Question: I am working on a calendar style backbone app, but am fairly new to it. I have been wokring on this for over 12 hrs now and still haven't been able to get my templates to populate with the JSON data.
Here is some code I've written today:
'''
var CalendarDay = Backbone.Model.extend({
defaults: function () {
return {
title: "No days for this event",
done: false
};
},
initialize: function () {}
});
var calendarItem = new CalendarDay({
urlRoot: URL
});
'''
'''
var Calendar = Backbone.Collection.extend({
model: CalendarDay,
url: URL
});
'''
'''
var CalendarView = Backbone.View.extend({
template: _.template($('#days').html()),
initialize: function () {
this.collection = new Calendar();
this.collection.fetch();
this.collection.bind("reset", this.render, this);
this.loadTimes();
},
render: function () {
var JSON = this.collection.toJSON();
this.$el.html(this.template(JSON));
console.log(JSON);
},
listDays: function () {
}
});
var calendarView = new CalendarView({
model: calendarItem
});
'''
and here is the JSON I am gett from the server:
'''
0: Object
activity_logs: Array[0]
attendee_code: "BBNVKBGT"
attendee_fee: "0"
cego_fee: "0"
certificate_fee: "0"
created_at: "2013-02-13 11:29:03"
days: Array[1]
description: "A wonderful serenity has taken possession of my entire soul, like these sweet mornings of spring which I enjoy with my whole heart. I am alone, and feel the charm of existence in this spot, which was created for the bliss of souls like mine."
disciplines: Array[3]
done: false
fee_transaction_id: "0"
id: "102"
marketing_materials: Array[0]
messages: Array[0]
name: "My very first event"
organization_id: "1"
start_at: "2013-02-28 00:00:00"
state_id: "38"
states: Array[2]
title: "No days for this event"
updated_at: "2013-02-13 11:29:04"
venue_id: "55"
'''
(from console.log)
attached is a better view of my console log with JSON.

UPDATE: here is my stringified JSON:
'''
[{"title":"No days for this event","done":false,"id":"102","organization_id":"1","state_id":"38","venue_id":"55","name":"My very first event","description":"A wonderful serenity has taken possession of my entire soul, like these sweet mornings of spring which I enjoy with my whole heart. I am alone, and feel the charm of existence in this spot, which was created for the bliss of souls like mine.","start_at":"2013-02-28 00:00:00","attendee_code":"BBNVKBGT","cego_fee":"0","fee_transaction_id":"0","attendee_fee":"0","certificate_fee":"0","created_at":"2013-02-13 11:29:03","updated_at":"2013-02-13 11:29:04","activity_logs":[],"disciplines":[{"id":"1","label":"Psychologist","desc_text":null,"created":"<PHONE>","valid":"1","ordering":"-1","assocs":"APA","completion_only":"0","abbr":"psy","created_at":"2006-07-12 10:32:11","updated_at":"0000-00-00 00:00:00","pivot":{"id":"5","created_at":"2013-02-13 11:29:16","updated_at":"2013-02-13 11:29:16","conference_id":"102","discipline_id":"1"}},{"id":"8","label":"Alcohol/Drug Counselor","desc_text":null,"created":"<PHONE>","valid":"1","ordering":"3","assocs":"NAADAC","completion_only":"0","abbr":"acn","created_at":"2006-07-16 11:20:04","updated_at":"0000-00-00 00:00:00","pivot":{"id":"6","created_at":"2013-02-13 11:29:16","updated_at":"2013-02-13 11:29:16","conference_id":"102","discipline_id":"8"}},{"id":"13","label":"Massage Therapist","desc_text":null,"created":"0","valid":"1","ordering":"6","assocs":null,"completion_only":"1","abbr":"mass","created_at":"2006-07-18 12:01:31","updated_at":"0000-00-00 00:00:00","pivot":{"id":"7","created_at":"2013-02-13 11:29:16","updated_at":"2013-02-13 11:29:16","conference_id":"102","discipline_id":"13"}}],"states":[{"id":"38","code":"OR","name":"Oregon","country_code":"US","pivot":{"id":"6","created_at":"2013-02-13 11:29:16","updated_at":"2013-02-13 11:29:16","conference_id":"102","state_id":"38"}},{"id":"5","code":"CA","name":"California","country_code":"US","pivot":{"id":"5","created_at":"2013-02-13 11:29:16","updated_at":"2013-02-13 11:29:16","conference_id":"102","state_id":"5"}}],"messages":[],"marketing_materials":[],"days":[{"id":"1","conference_id":"102","happens_at":"2013-02-28 00:00:00","start_at":"0000-00-00 00:00:00","end_at":"0000-00-00 00:00:00","created_at":"2013-02-20 12:37:23","updated_at":"2013-02-20 12:37:23"}]}]
'''
'''
<script id="days" type="text/template">
<a class="btn small-btn marginRight"></a>
</script>
'''
Just thought I would add here, if I use a template tag in the above such as '<% title %>', I get the error 'Uncaught ReferenceError: title is not defined'
I am exhausted, teaching myself backbone is harder than one would think. Any help to get this ball rolling again would be awesome Thank you.
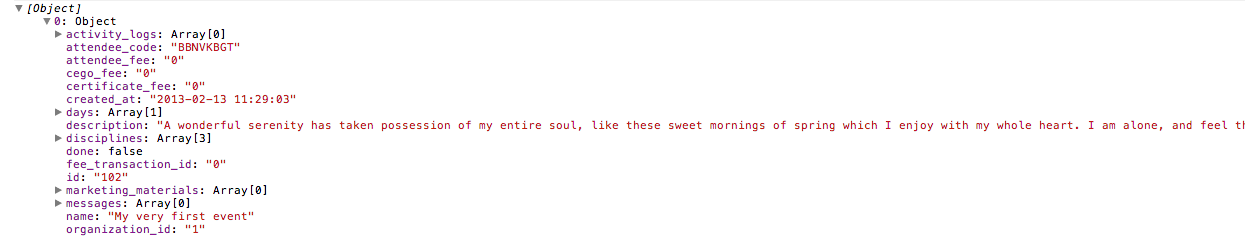
Answer: modify view
'''
this.$el.html(this.template(JSON));
'''
to
'''
this.$el.html(this.template({days: JSON}));
'''
modify template
'''
<script id="days" type="text/template">
<% _.each(days, function(day) { %> <a class="btn small-btn marginRight"><%= day.title %></a> <% }); %>
</script>
'''